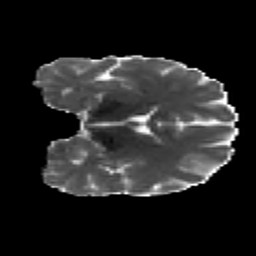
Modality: MD
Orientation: coronal
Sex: male
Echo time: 0.114 s